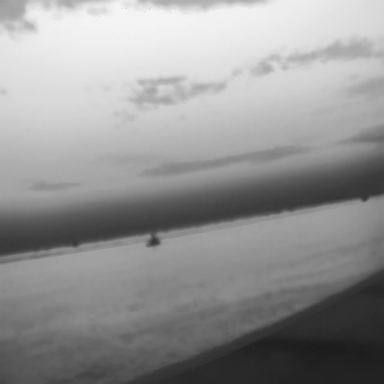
There is a sailboat in the infrared image.